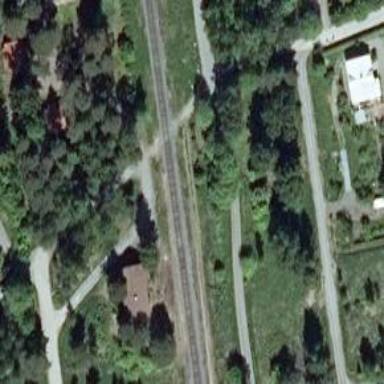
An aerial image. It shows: Rail track with contact lines for electrification. The track is classified as B1.